Question: How to create grid position elements like in this image. I was try build grid positions with my div elements like in this photo, but i can't do it. I was try operate with vertical-align(i am did not find solution) and with position: absolute(not work good too). Could you help me guys?

Thanks!
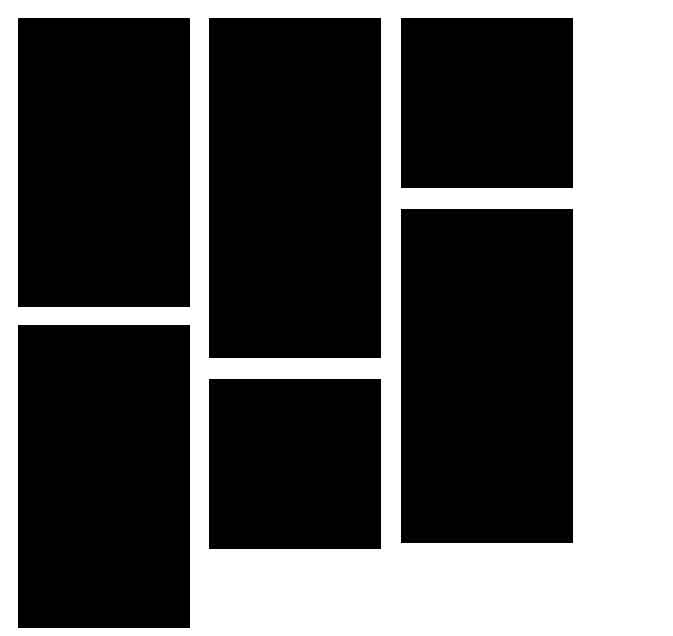
Answer: here is a visual of my result:

and the code (as minimal as possible):
'''
<head>
<title></title>
<style>
div.main
{
clear: both;
}
div.main > div.column
{
position: relative;
width: 100px;
min-height: 500px;
float: left;
margin:5px;
}
div.main > div.column > .box
{
background-color: black;
min-height: 150px;
margin:2px;
}
div.main > div.column > .short.box
{
min-height: 100px;
}
div.main > div.column > .long.box
{
min-height: 200px;
}
</style>
</head>
<body>
<div class="main">
<div class="column">
<div class="box"></div>
<div class="long box"></div>
<div class="box"></div>
</div>
<div class="column">
<div class="long box"></div>
<div class="long box"></div>
</div>
<div class="column">
<div class="short box"></div>
<div class="box"></div>
<div class="short box"></div>
<div class="box"></div>
</div>
</div>
'''